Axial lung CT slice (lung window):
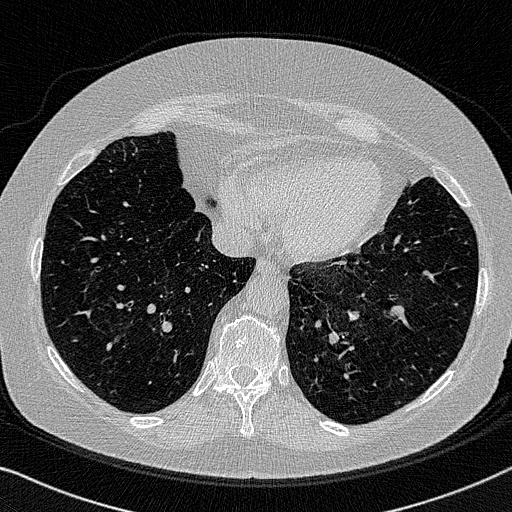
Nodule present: no